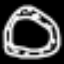
Label: donut